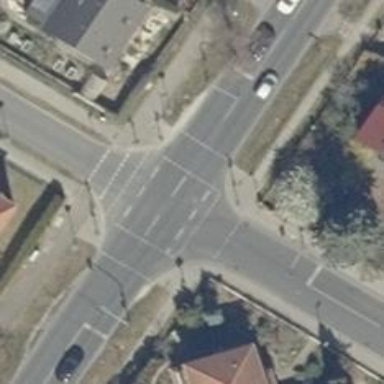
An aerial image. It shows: Asphalt footway with crossing controlled by traffic signals.